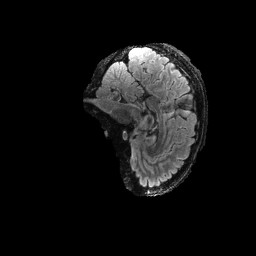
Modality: FLAIR
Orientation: sagittal
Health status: ill
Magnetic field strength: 3 T